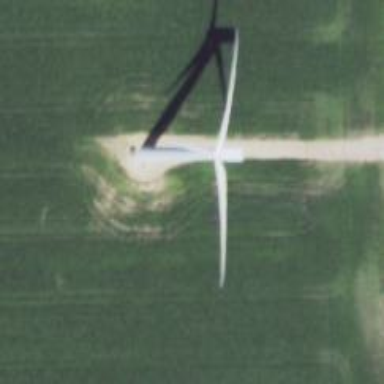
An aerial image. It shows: Wind generator in the form of horizontal axis wind turbine.